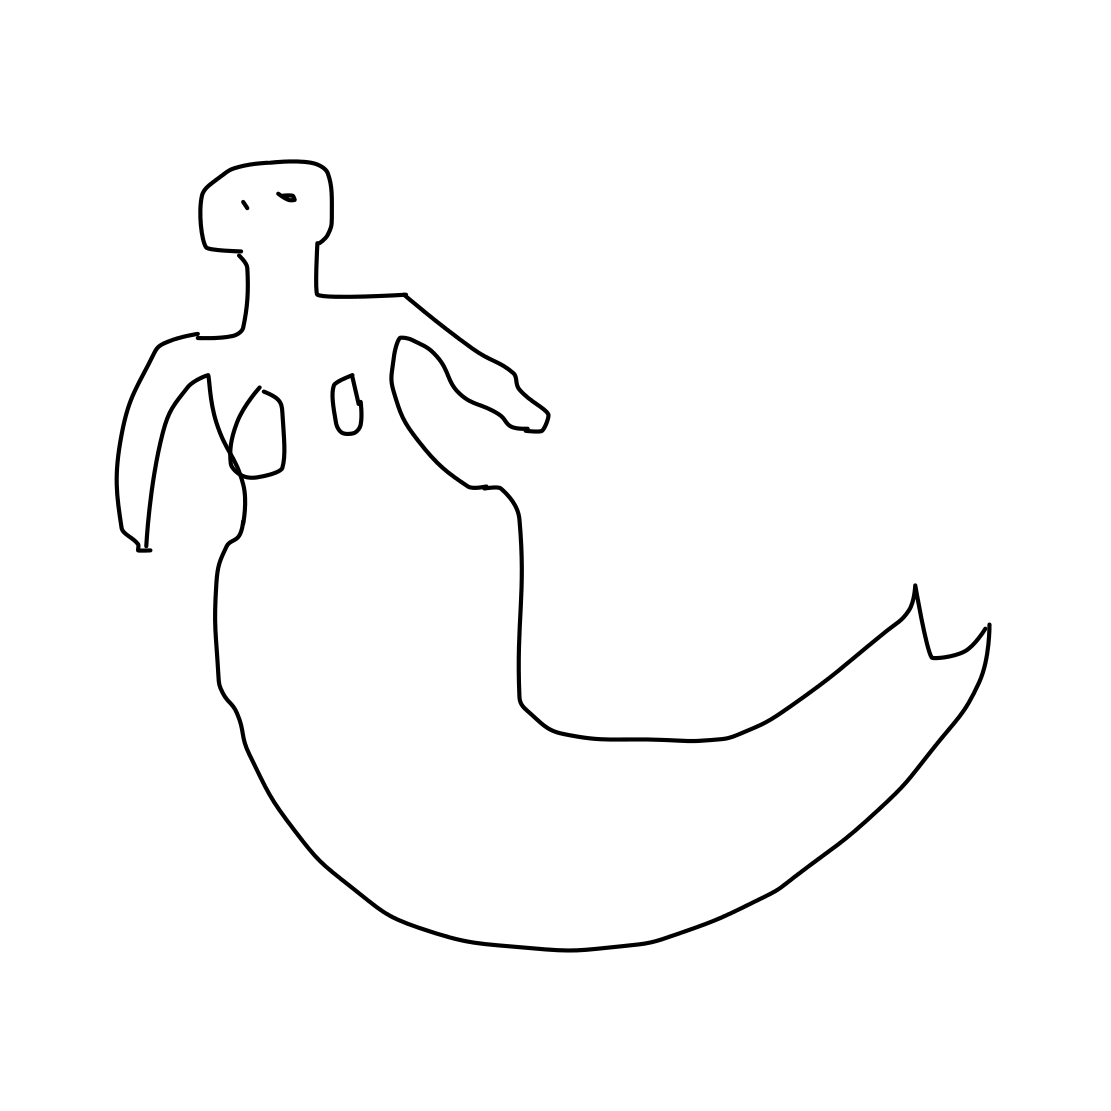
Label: mermaid